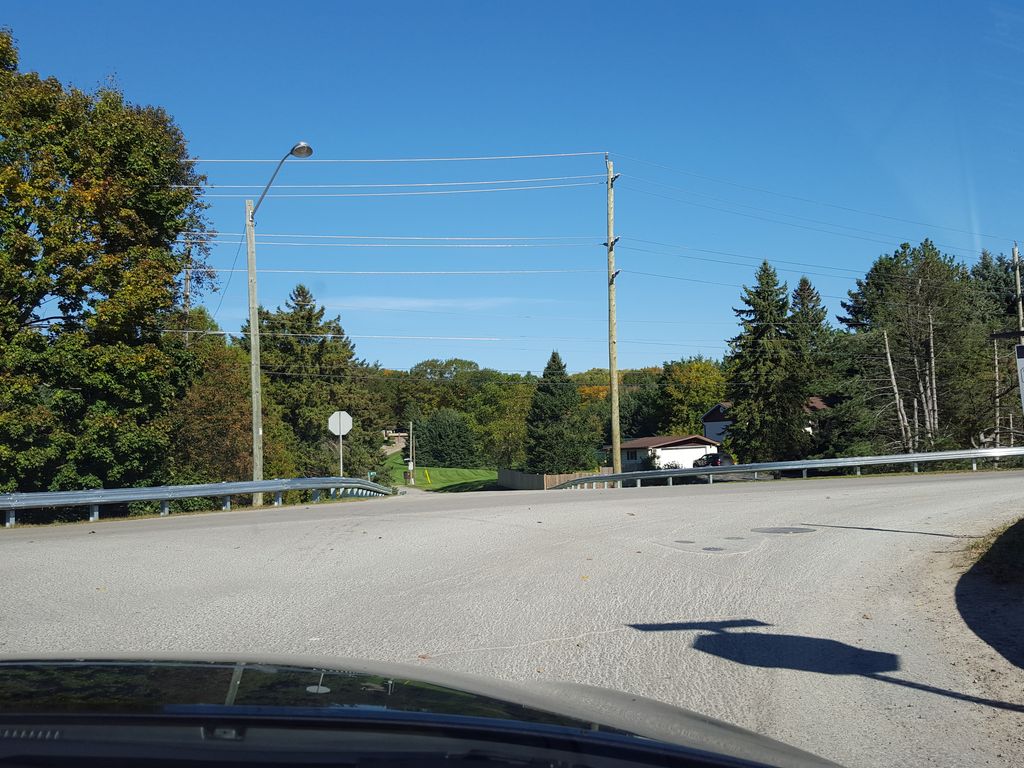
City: hamilton